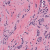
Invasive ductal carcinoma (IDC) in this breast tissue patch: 1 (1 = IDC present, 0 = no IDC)